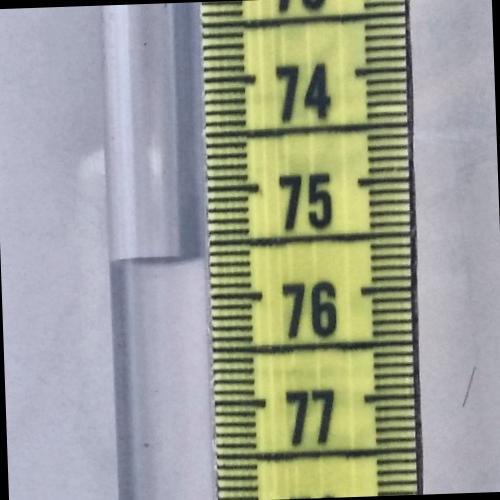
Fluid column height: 75.6 cm